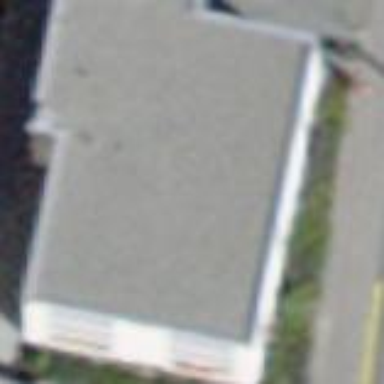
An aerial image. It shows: Flat-roofed building.